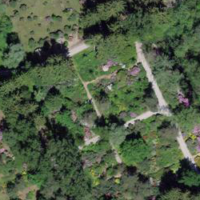
EUNIS habitat code: 41
Species observed at this site:
Astrantia major
Caltha palustris
Chelidonium majus
Urtica dioica
Lysichiton americanus